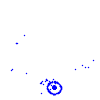
Particle: electron